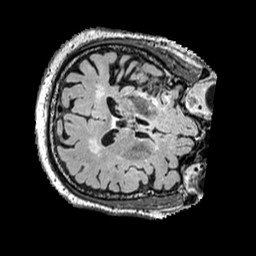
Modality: FLAIR
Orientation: axial
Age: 75
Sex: male
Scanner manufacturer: siemens
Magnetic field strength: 3 T
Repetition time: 5 s
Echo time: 0.387 s